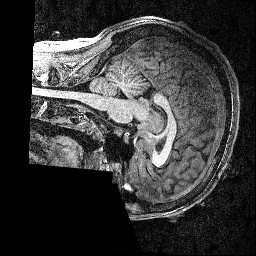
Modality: T1w
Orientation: sagittal
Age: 24
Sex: male
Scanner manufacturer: siemens
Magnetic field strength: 3 T
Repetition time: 2.53 s
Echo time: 0.00342 s